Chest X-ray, PA view. Patient: 69 years old, sex F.
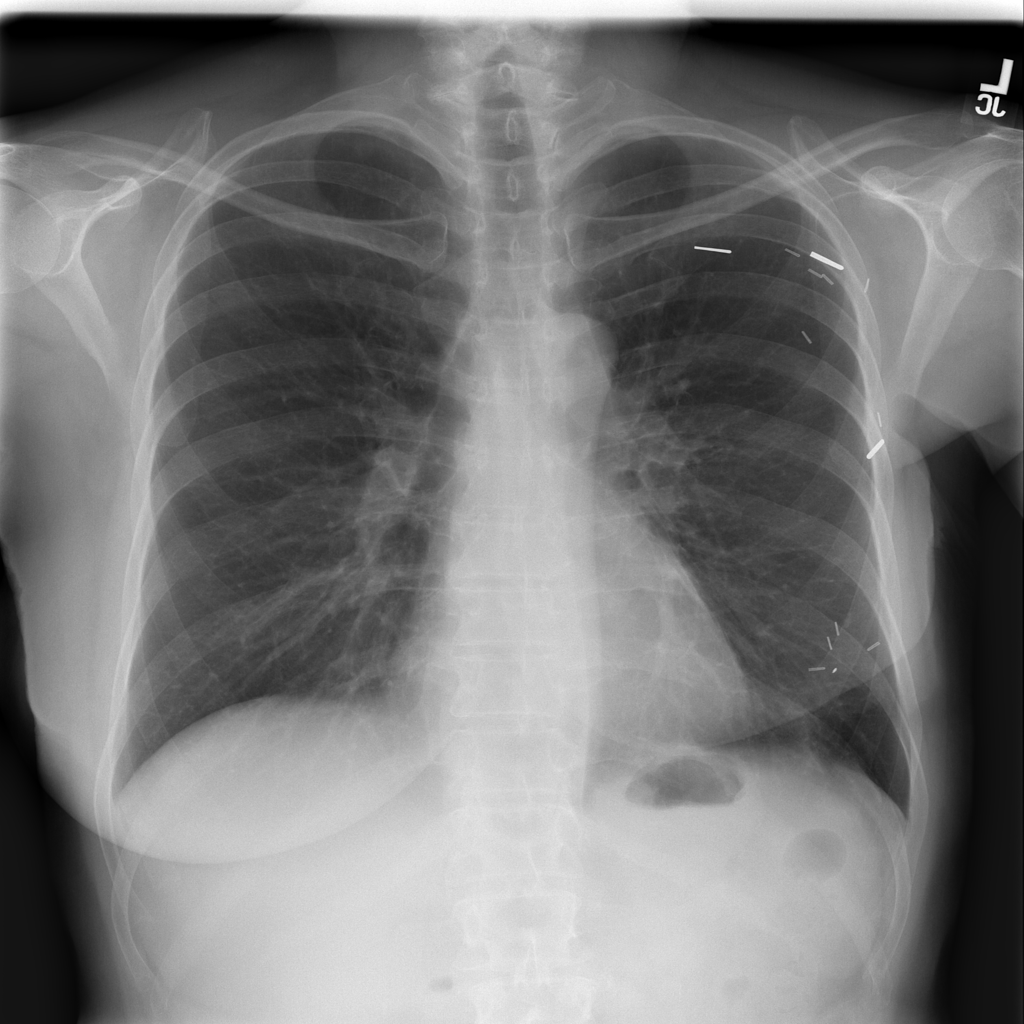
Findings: No Finding